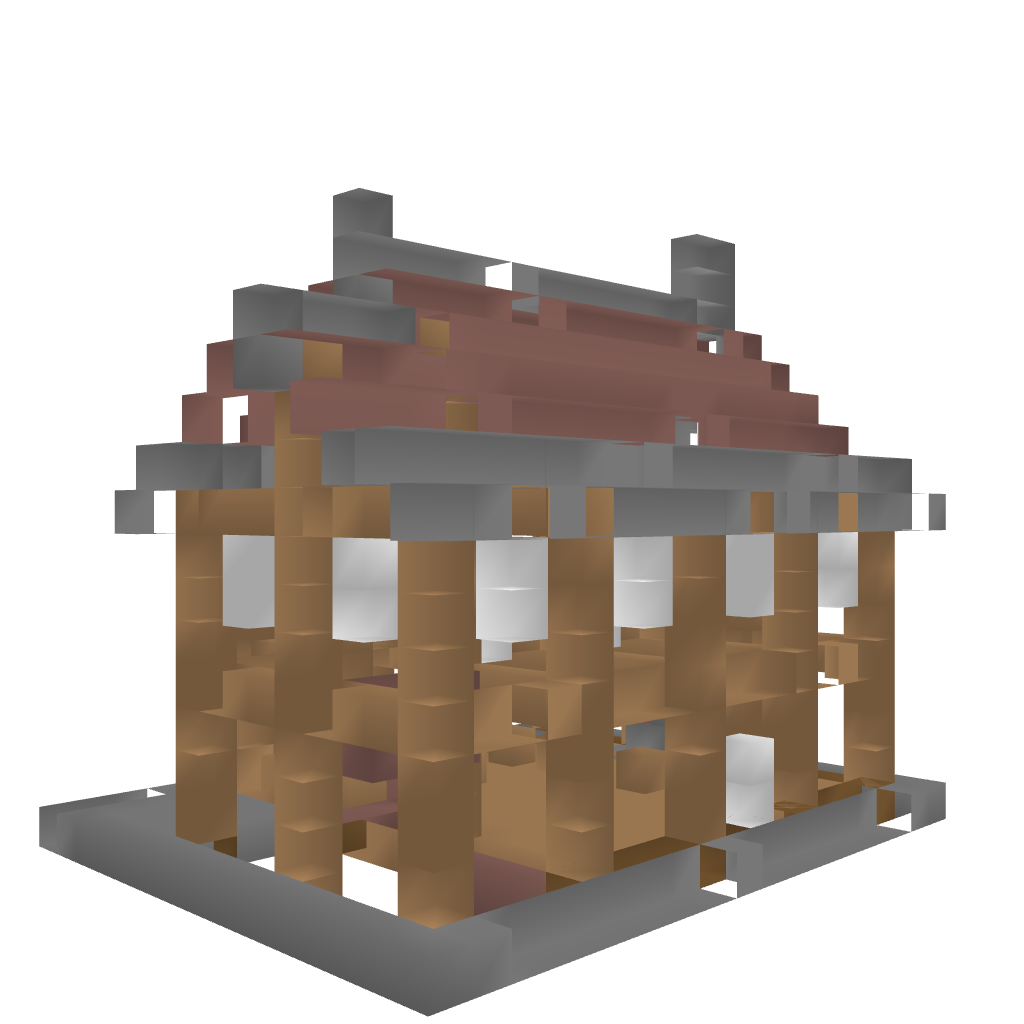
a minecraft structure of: Small Rustic Inn good quality